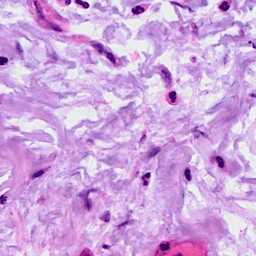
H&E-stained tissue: Breast